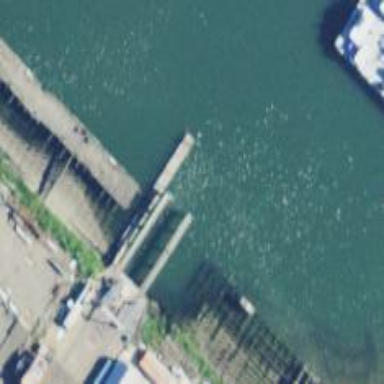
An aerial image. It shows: Pier used as boat lift along the waterway.